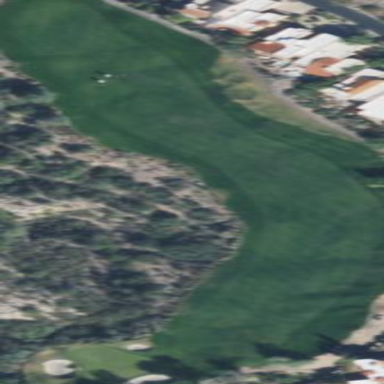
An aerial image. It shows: Lush grass fairway on golf course.